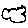
Label: cloud